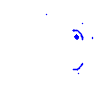
Particle: pion